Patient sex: F
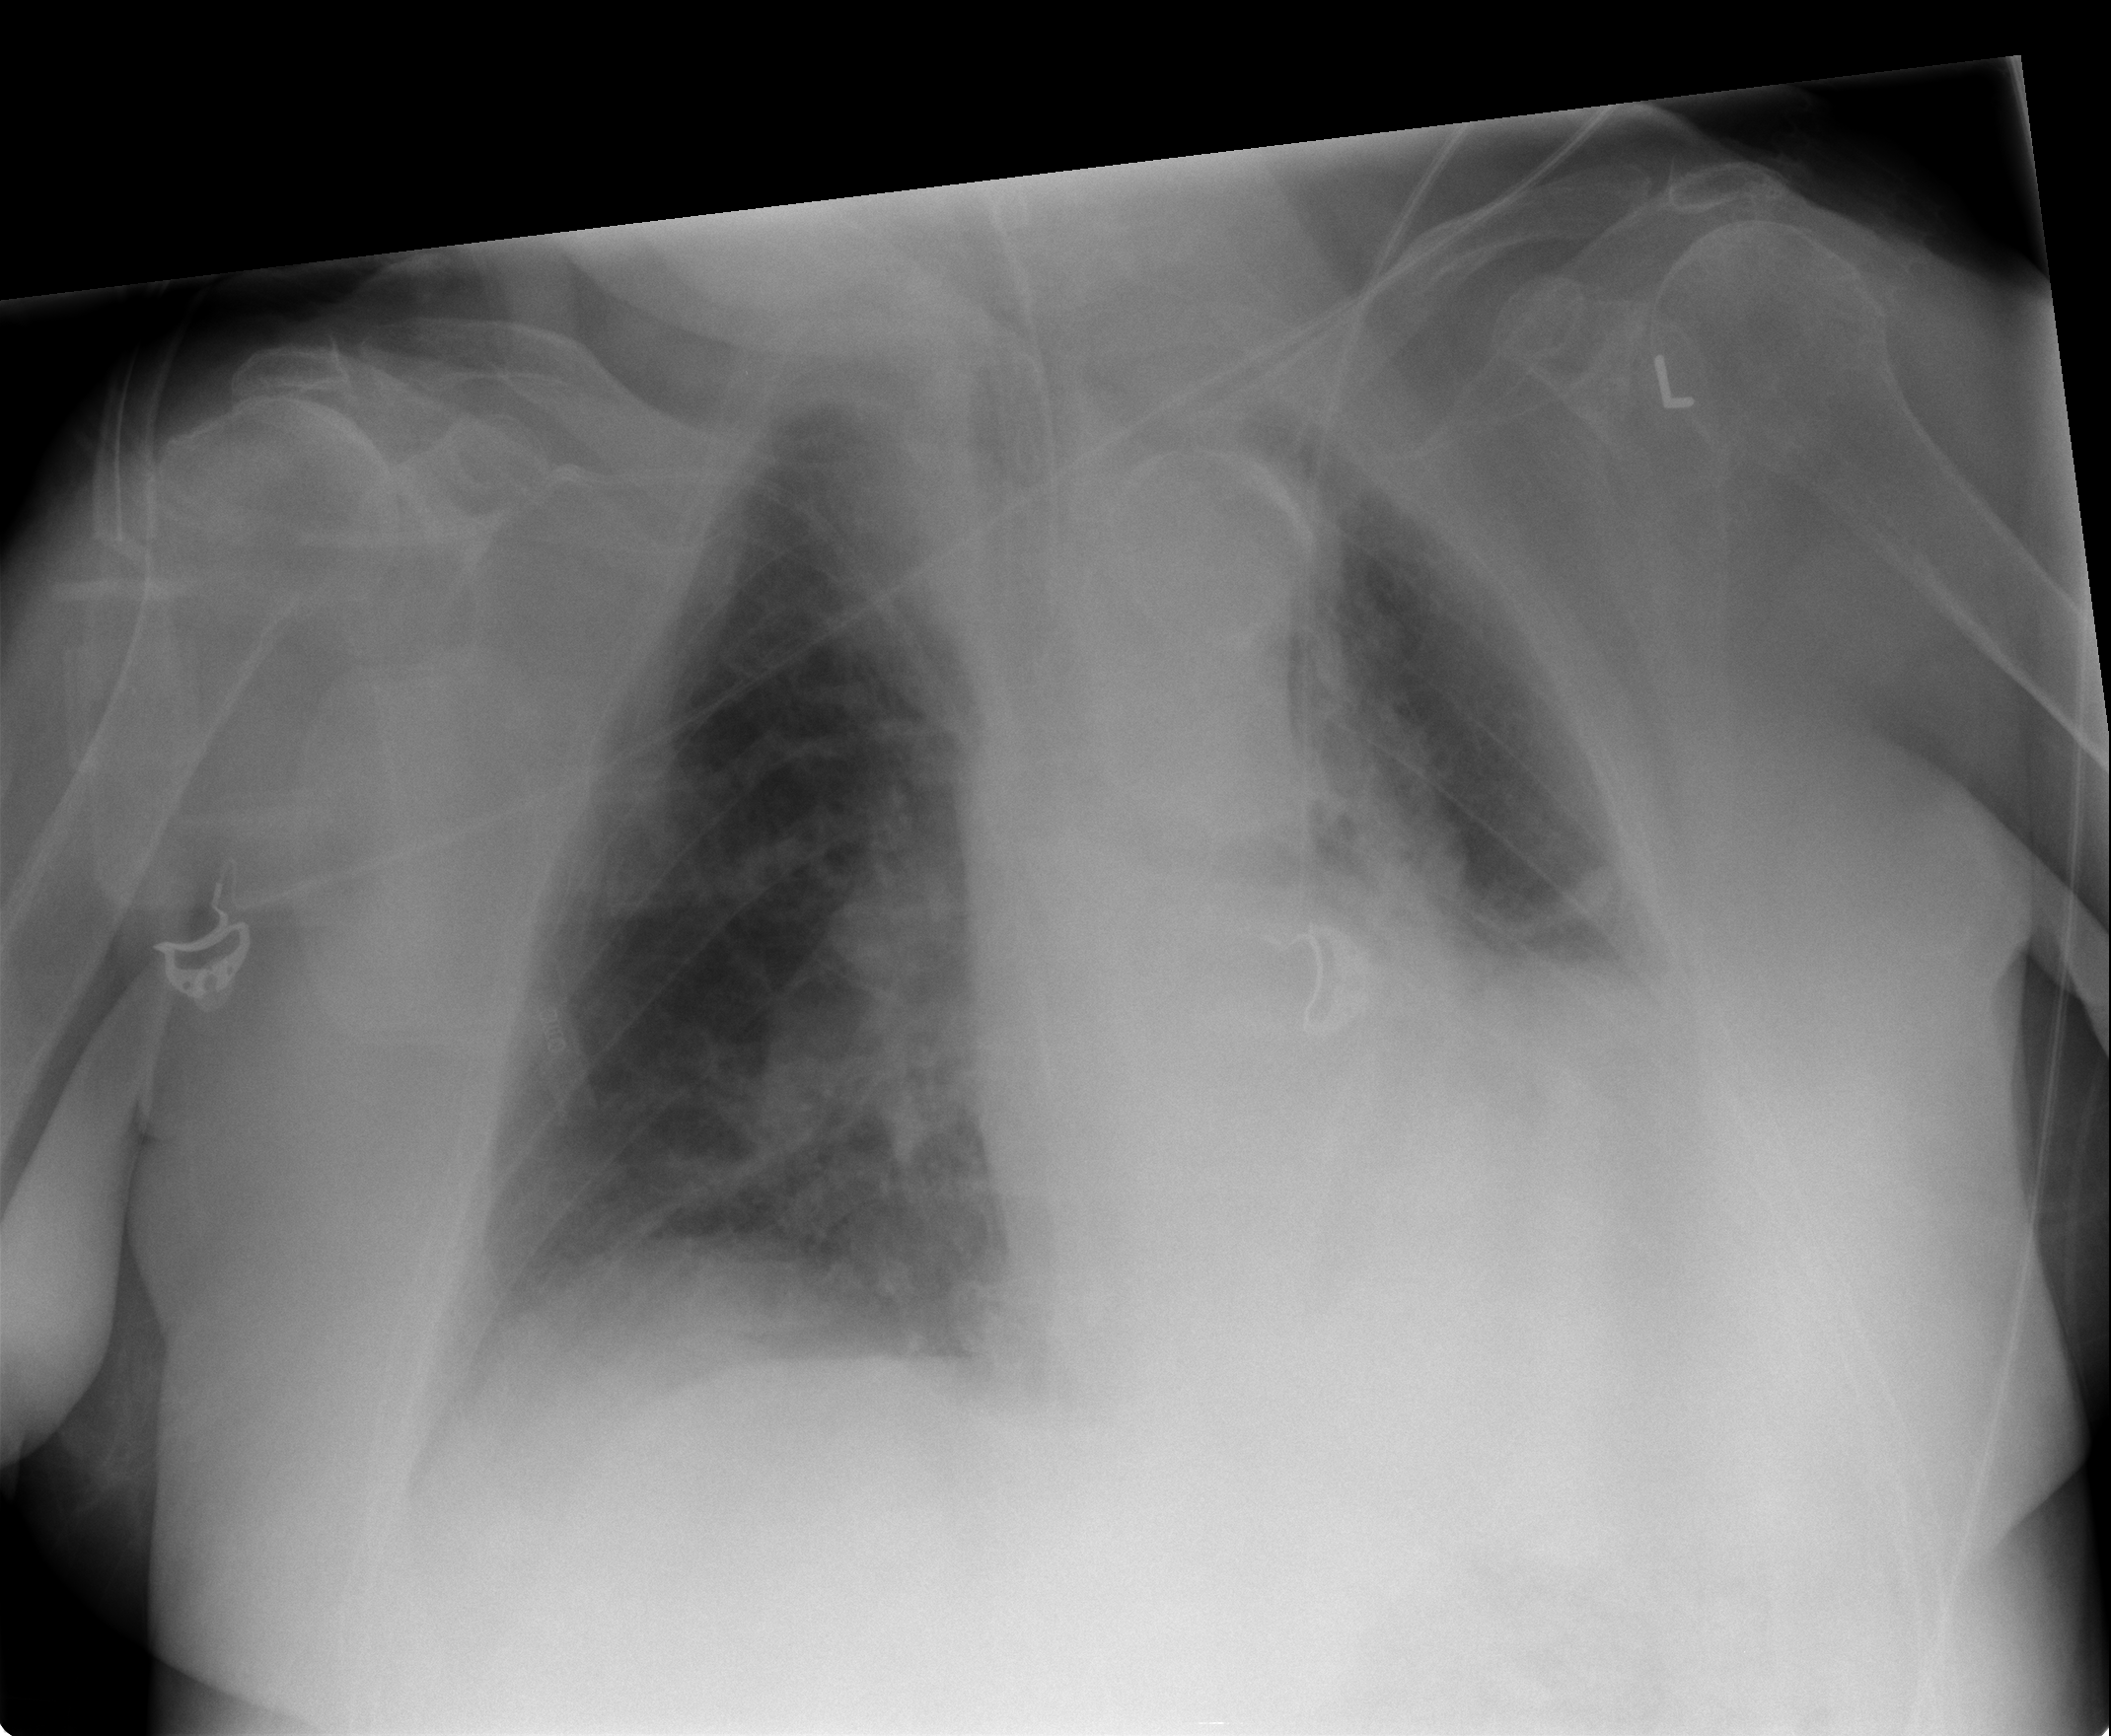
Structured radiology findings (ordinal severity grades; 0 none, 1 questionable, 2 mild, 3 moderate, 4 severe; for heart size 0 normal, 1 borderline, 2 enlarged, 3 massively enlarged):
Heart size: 0
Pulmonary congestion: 0
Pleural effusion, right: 0
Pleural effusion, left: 0
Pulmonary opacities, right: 0
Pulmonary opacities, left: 0
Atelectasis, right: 0
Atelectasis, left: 2